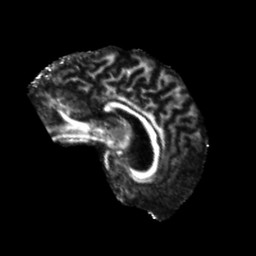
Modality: FA
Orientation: sagittal
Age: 43
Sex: male
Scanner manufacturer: siemens
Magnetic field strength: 3 T
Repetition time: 5.25 s
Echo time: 0.08 s